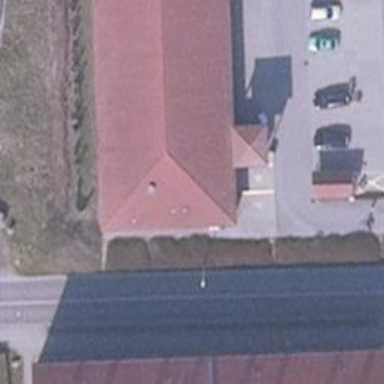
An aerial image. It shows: Bakery.